【题型】解答题　【知识点】立体几何　【难度】medium
（2019·上海·高考真题）如图，在正三棱锥 \(P-ABC\) 中，\(PA = PB = PC = 2\)，\(AB = BC = AC = \sqrt{3}\)。

\noindent
(1) 若 \(PB\) 的中点为 \(M\)，\(BC\) 的中点为 \(N\)，求 \(AC\) 与 \(MN\) 的夹角；\\
(2) 求 \(P-ABC\) 的体积。
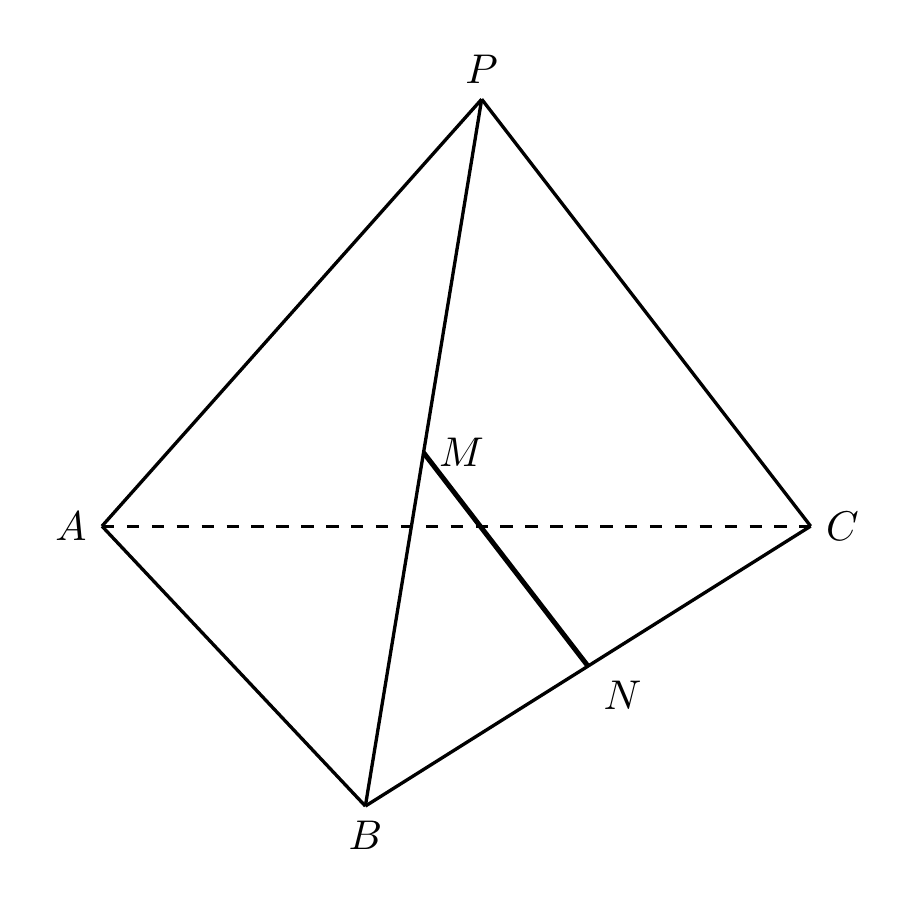
【解答】
\noindent
\textbf{【答案】} (1) \(\boldsymbol{\arccos \dfrac{\sqrt{3}}{4}}\)；(2) \(\boldsymbol{\dfrac{3}{4}}\)

\vspace{0.3cm}
\noindent
\textbf{【知识点】} 锥体体积的有关计算、求异面直线所成的角

\vspace{0.3cm}
\noindent
\textbf{【分析】} (1) 由中位线可知 \(MN \parallel PC\)，从而所求夹角即为 \(\angle PCA\)，根据余弦定理，可求得余弦值，从而得到 \(\angle PCA\) 的大小；(2) 根据正三棱锥的性质，可求得几何体的高 \(PO = \sqrt{3}\)，再根据棱锥体积公式求得结果。

\vspace{0.3cm}
\noindent
\textbf{【详解】}

\vspace{0.3cm}
\noindent
(1) \(M\)，\(N\) 分别为 \(PB\)，\(BC\) 中点，可知：\(MN \parallel PC\)。\\
\(\therefore AC\) 与 \(MN\) 夹角即为 \(AC\) 与 \(PC\) 夹角 \(\angle PCA\)。\\
在 \(\triangle PCA\) 中，由余弦定理可得：
\[
\cos \angle PCA = \frac{PC^2 + AC^2 - PA^2}{2PC \cdot AC} = \frac{4 + 3 - 4}{2 \times 2 \times \sqrt{3}} = \frac{\sqrt{3}}{4}
\]
\(\therefore \angle PCA = \arccos \dfrac{\sqrt{3}}{4}\)。\\
即 \(AC\) 与 \(MN\) 的夹角为 \(\arccos \dfrac{\sqrt{3}}{4}\)。

\vspace{0.3cm}
\noindent
(2) 作 \(PO \perp\) 面 \(ABC\)，连接 \(AN\)，如下图所示：

\noindent
\(\because\) 三棱锥为正三棱锥，\\
\(\therefore O\) 为 \(\triangle ABC\) 的中心且落在 \(AN\) 上。\\
\[
\therefore AO = \frac{2}{3}AN = \frac{2}{3}\sqrt{AB^2 - BN^2} = \frac{2}{3} \times \sqrt{3 - \frac{3}{4}} = 1
\]
\[
PO = \sqrt{PA^2 - AO^2} = \sqrt{4 - 1} = \sqrt{3}
\]
\[
\therefore V_{P-ABC} = \frac{1}{3}S_{\triangle ABC} \cdot PO = \frac{1}{3} \times \frac{1}{2} \times \sqrt{3} \times \sqrt{3} \times \frac{\sqrt{3}}{2} \times \sqrt{3} = \frac{3}{4}
\]

\vspace{0.3cm}
\noindent
\textbf{【点睛】} 本题考查异面直线所成角、空间几何体体积的求解问题。求解异面直线所成角问题的关键在于能够通过平行关系将直线进行平移，转化为相交直线所成角的问题。
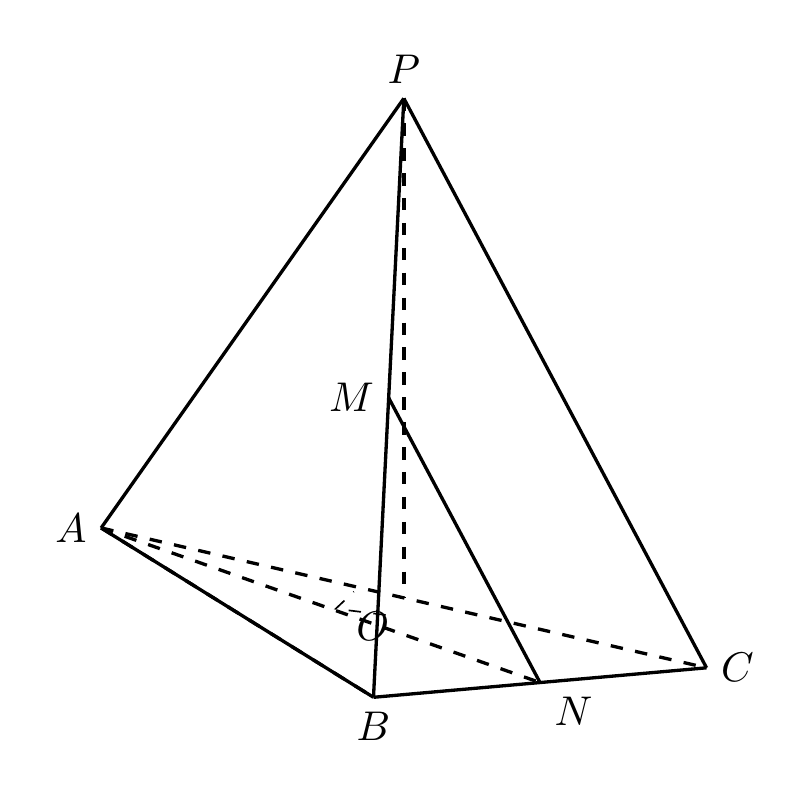